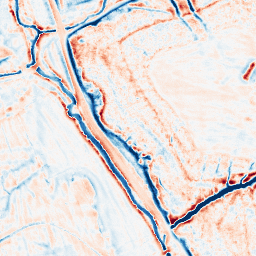
Category: edge_preserving
Decomposition family: bilateral
Decomposition parameters: d: 15
sigma_color: 50
sigma_space: 150
Upsampling method: quartic
Upsampling parameters: scale: 8
Upsampling scale: 8